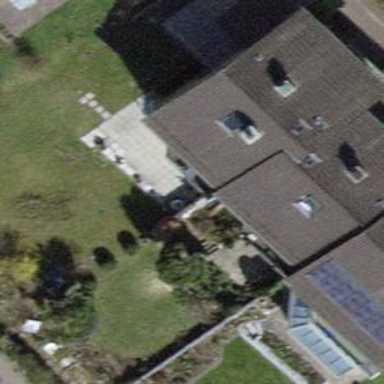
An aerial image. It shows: Terrace building.